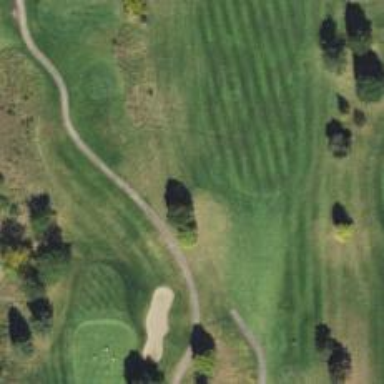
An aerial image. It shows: Service road designated as golf cart path.